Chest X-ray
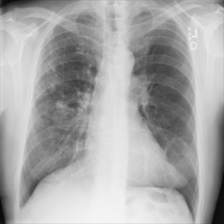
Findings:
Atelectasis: negative
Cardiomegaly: negative
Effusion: positive
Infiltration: positive
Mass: negative
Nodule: positive
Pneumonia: negative
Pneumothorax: negative
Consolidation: negative
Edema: negative
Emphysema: negative
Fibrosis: negative
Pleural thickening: negative
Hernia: negative